Question: I want a grid view in which first child alone should be there in first row with different layout design and remaining childs can be similar in their designs. How can I achieve this? Please refer to the screen shot to get the idea.

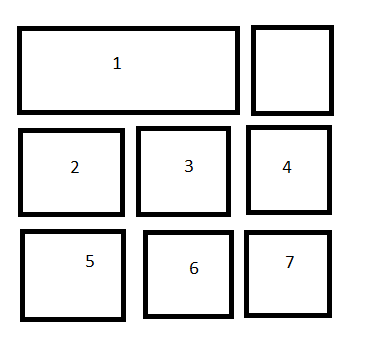
Answer: This isn't really possible but it is possible to fake it. The trick is to split the bitmap in half and show each half as separate images. See <URL> for more information.